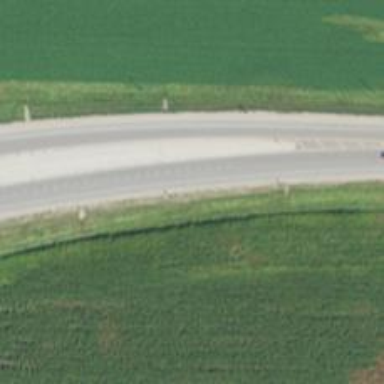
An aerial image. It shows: Primary highway.